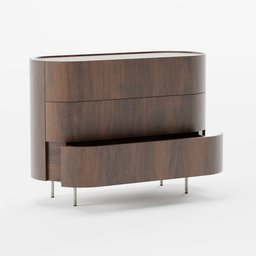
Label: furniture